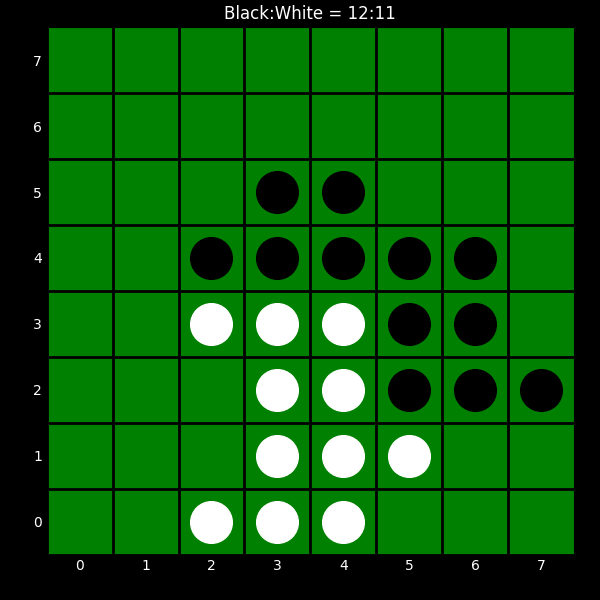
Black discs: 12
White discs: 11